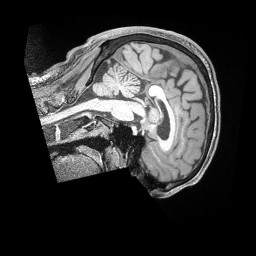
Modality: T1w
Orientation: sagittal
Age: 39
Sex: male
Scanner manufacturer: siemens
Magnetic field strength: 3 T
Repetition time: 2 s
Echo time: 0.00211 s